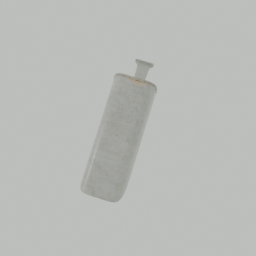
Label: electronics